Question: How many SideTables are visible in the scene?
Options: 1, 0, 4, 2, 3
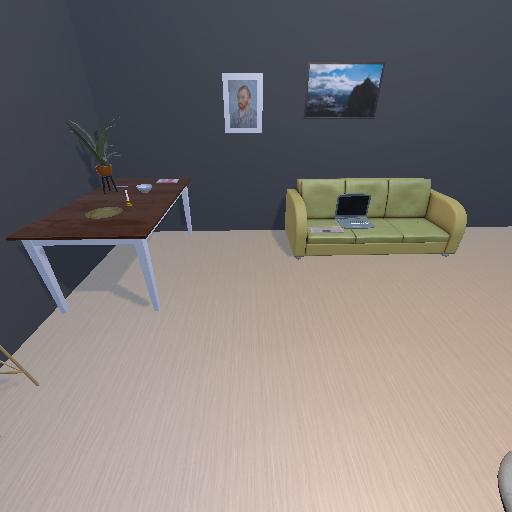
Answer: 1